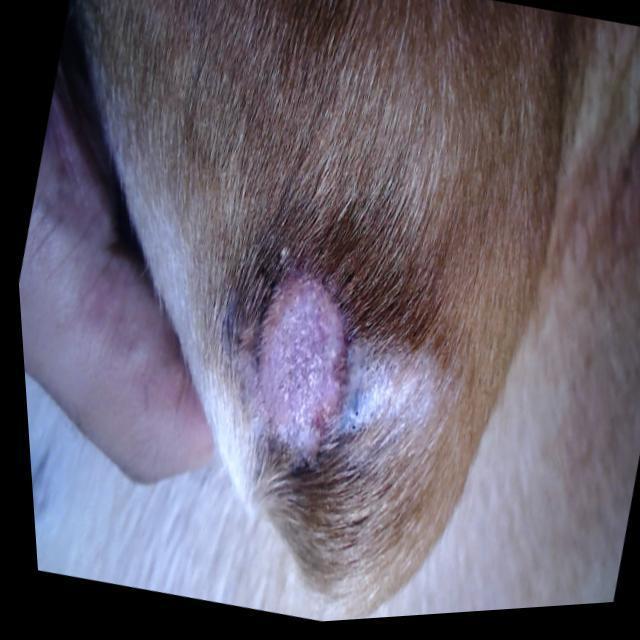
Canine ringworm (Dermatophytosis) — fungal infection caused by Microsporum or Trichophyton. Presents with circular alopecia, scaling, crusting, and broken hairs.